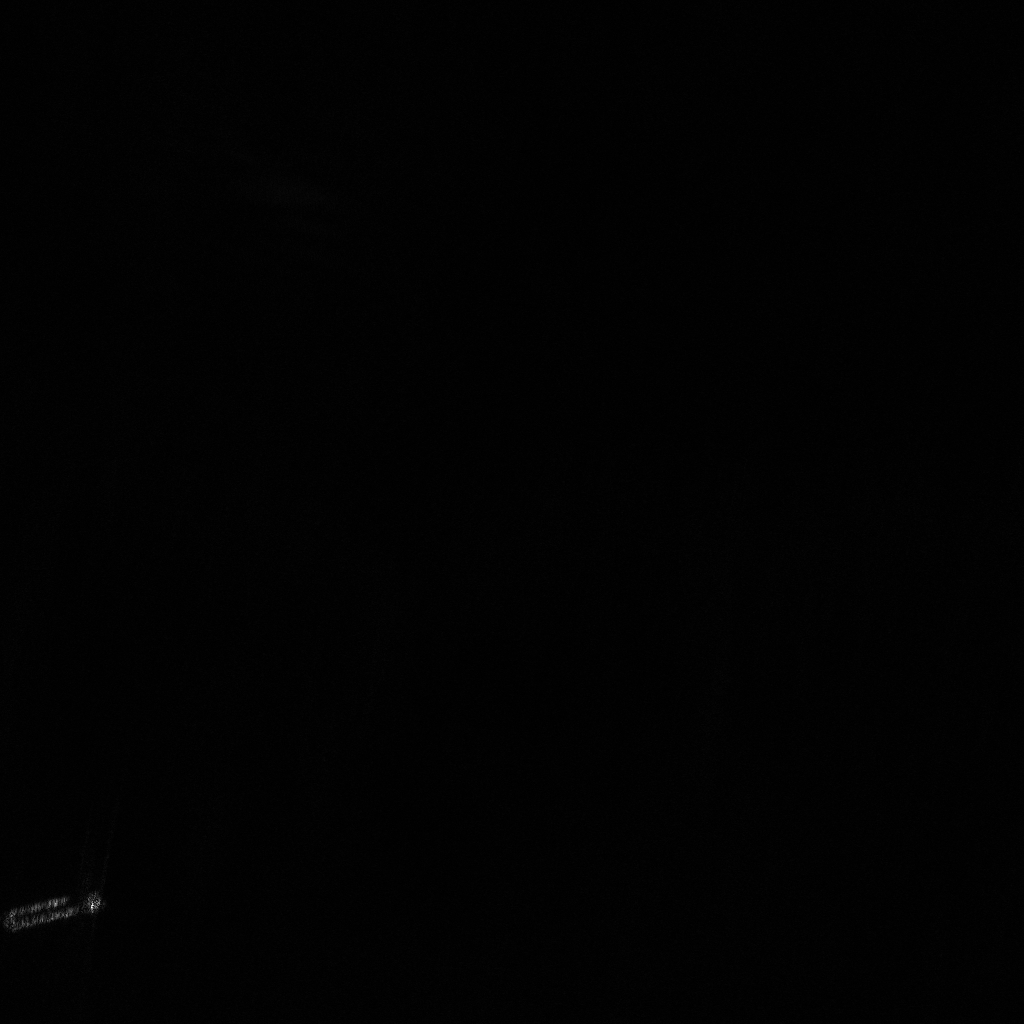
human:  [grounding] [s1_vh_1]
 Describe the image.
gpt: In the satellite image, there is  <ref>1 large dredger </ref> <box>[[3, 83, 7, 94, 77]]</box> located at bottom left.